Field crop: maize
Growth stage: 2
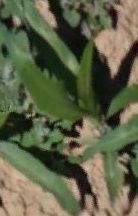
Species: maize